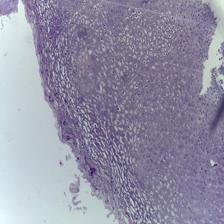
Diagnosis: OSCC